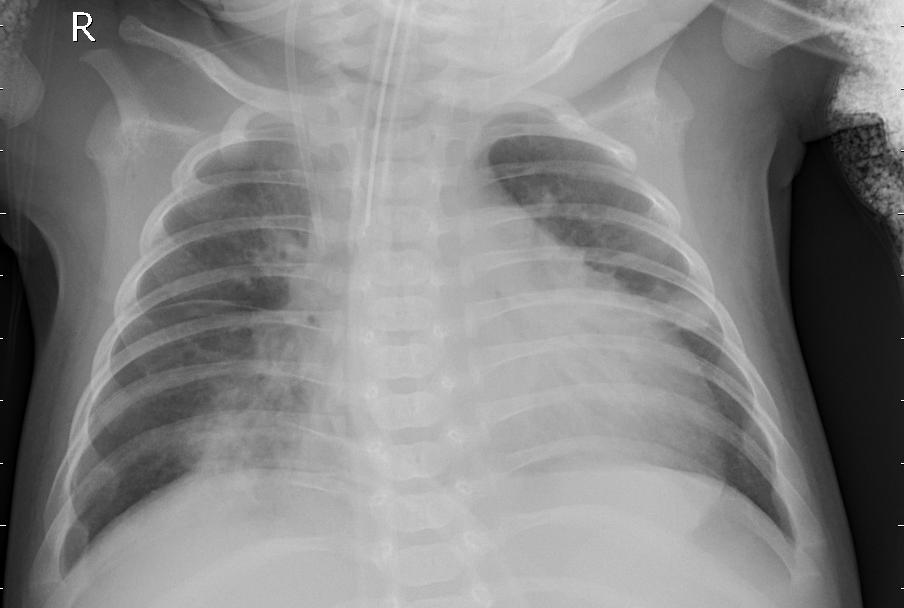
Diagnosis: PNEUMONIA